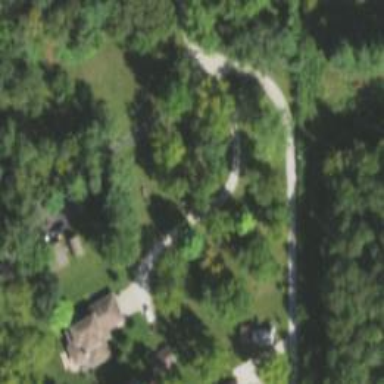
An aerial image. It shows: Driveway.